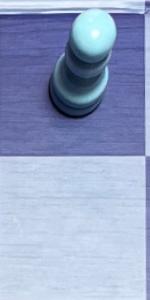
Label: Empty